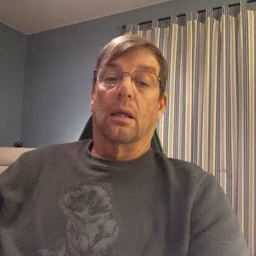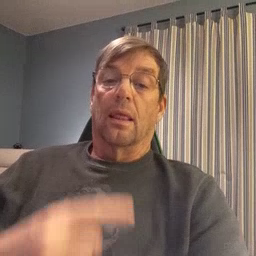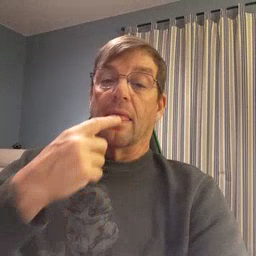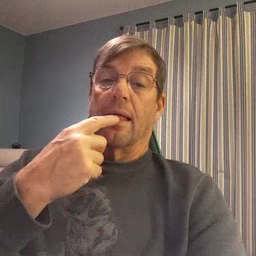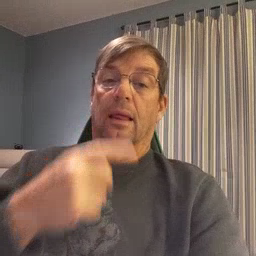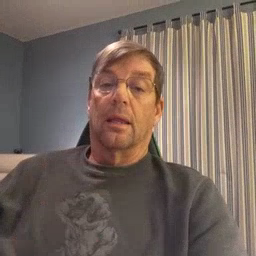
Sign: tongue